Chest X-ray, PA view. Patient: 28 years old, sex F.
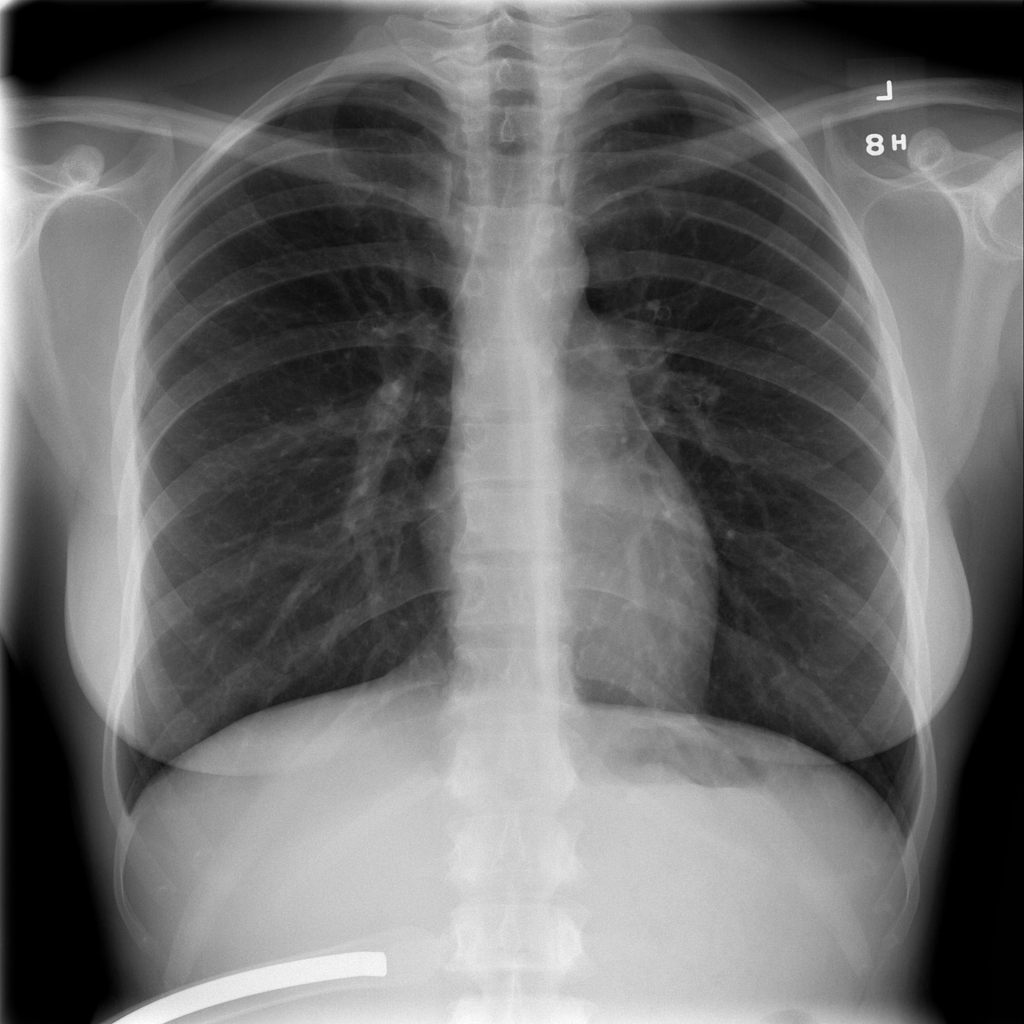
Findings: No Finding